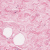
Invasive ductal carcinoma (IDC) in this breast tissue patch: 0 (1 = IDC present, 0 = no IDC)